Current action and preconditions to check: trajectory_clear

Your task: For each precondition in the list above, predict whether it will hold at this action.

Consider the current scene as observed from the mobile robot's camera, and analyze the predicted future states of all dynamic agents (e.g., people, animals, vehicles, or any moving entities) within the NEXT SECOND.

IMPORTANT: Only answer "very likely" if you are absolutely certain—based on strong, clear evidence—that a dynamic agent will violate the precondition in the predicted future state. Do NOT answer "very likely" for unlikely, ambiguous, or low-probability risks.

Ask yourself for each precondition: Is there a high probability, with clear and convincing evidence, that the predicted future states of any dynamic agent will interfere with the predicted future state of the currently executing action within the NEXT SECOND, causing that precondition to fail?

Assess the risk level based on these predictions. Use "likely" or "very likely" if motions create a clear risk of interference.

Use "neutral" or "improbable" if agents are nearby but their predicted paths are clearly diverging or non-conflicting.

Failure Risk Categories: "very improbable", "improbable", "neutral", "likely", "very likely"

Answer Format: Output ONLY the probability_of_failure value from these categories: "very improbable", "improbable", "neutral", "likely", "very likely"

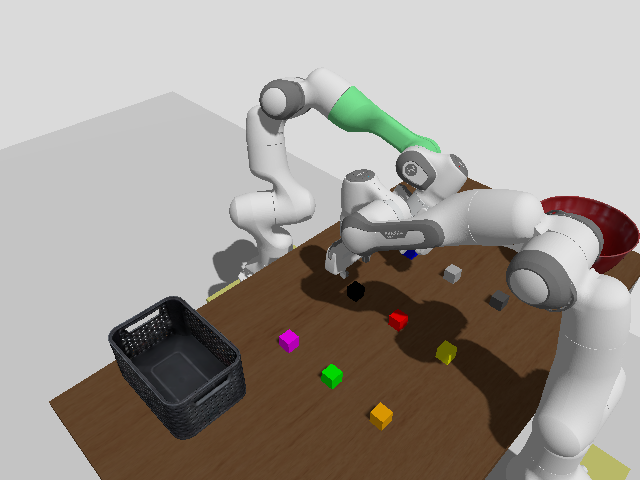

Answer: neutral